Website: walmart
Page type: review-order
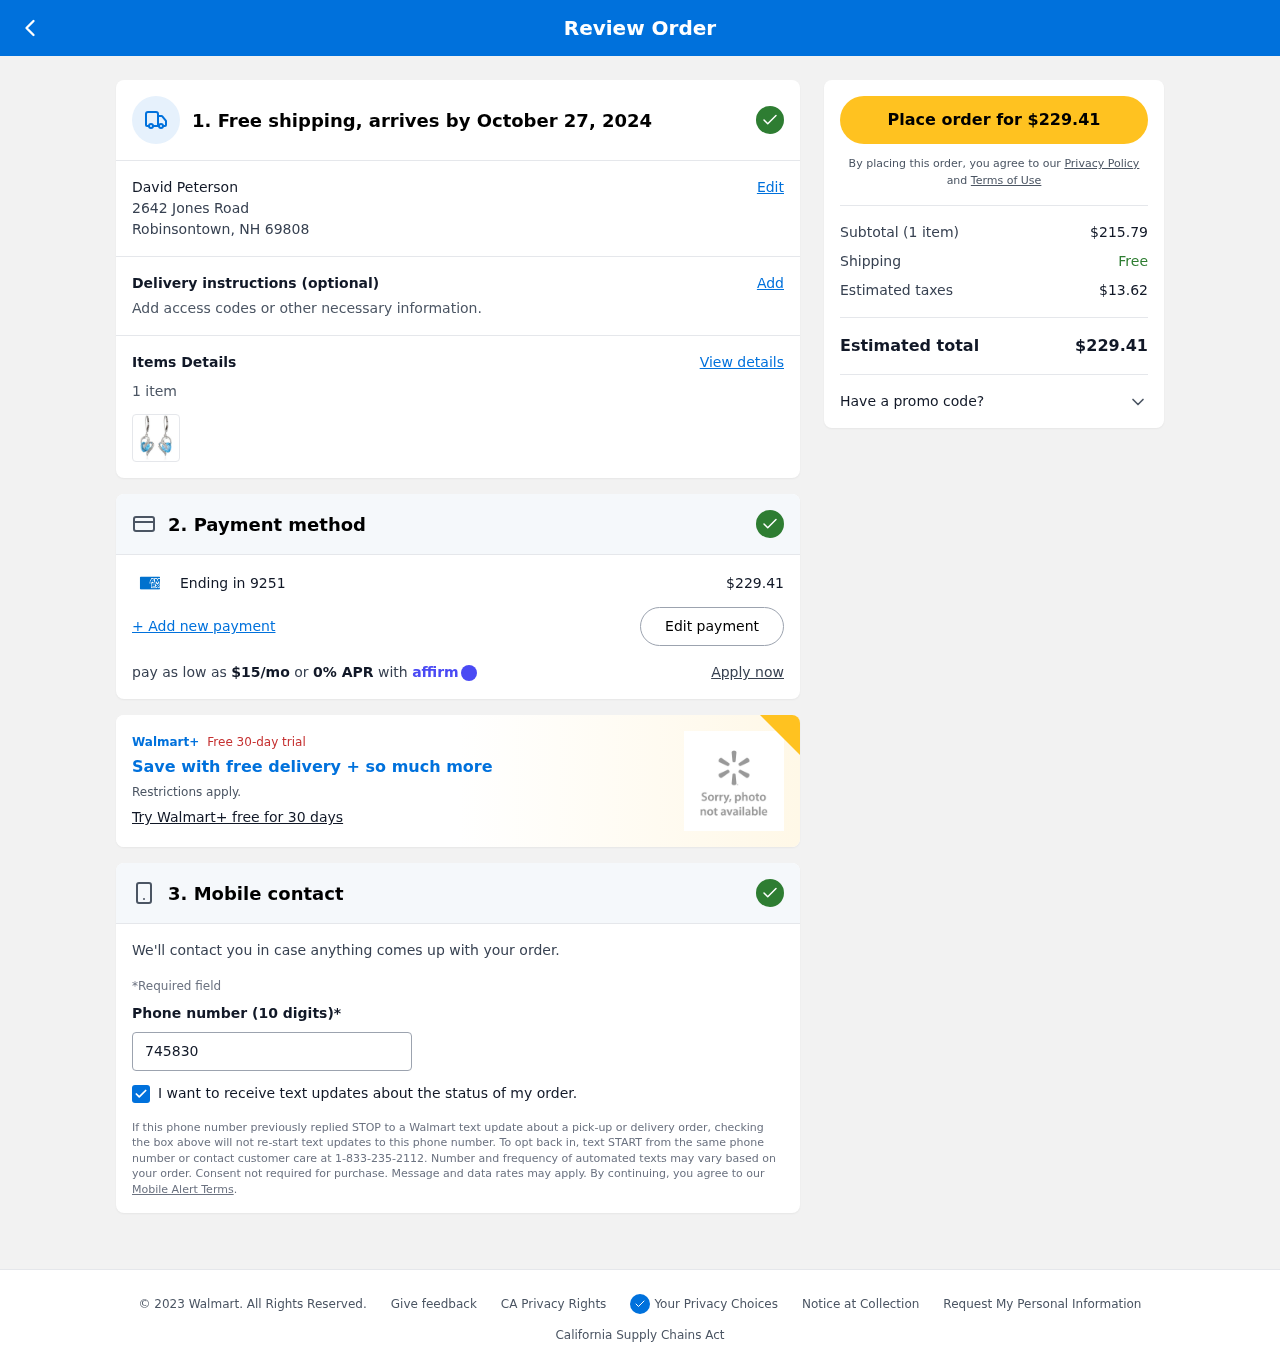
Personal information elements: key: PII_CARD_LAST4
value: Ending in 9251
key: PII_CITY_STATE_ZIP
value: Robinsontown, NH 69808
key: PII_FULLNAME
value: David Peterson
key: PII_PHONE
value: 7458308931
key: PII_STREET
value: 2642 Jones Road
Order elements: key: ORDER_DELIVERY_DATE
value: October 27, 2024
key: ORDER_NUM_ITEMS
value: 1 item
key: ORDER_NUM_ITEMS
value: Subtotal (1 item)
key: ORDER_TOTAL
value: $229.41
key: ORDER_TOTAL
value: Place order for $229.41
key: ORDER_MONTHLY_PAYMENT
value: $15/mo
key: ORDER_SUBTOTAL
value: $215.79
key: ORDER_TAX
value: $13.62